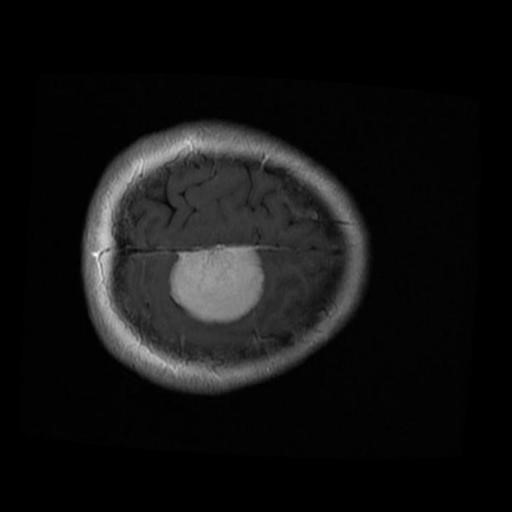
Label: brain_menin